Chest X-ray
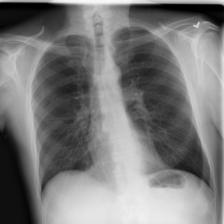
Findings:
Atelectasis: negative
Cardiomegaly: negative
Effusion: negative
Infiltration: negative
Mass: negative
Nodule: negative
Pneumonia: negative
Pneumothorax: negative
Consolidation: negative
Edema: negative
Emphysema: negative
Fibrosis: negative
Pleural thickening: negative
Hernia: negative